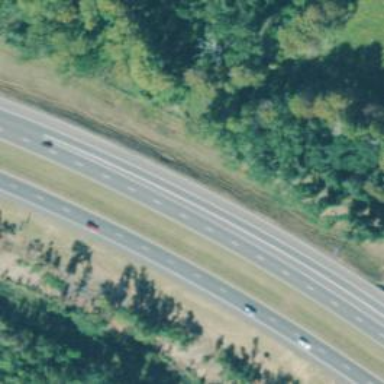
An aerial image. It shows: Asphalt motorway link.